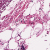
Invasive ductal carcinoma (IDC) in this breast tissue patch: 0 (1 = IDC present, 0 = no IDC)